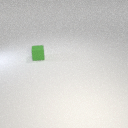
small green rubber cube